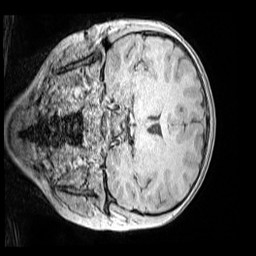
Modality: MP2RAGE
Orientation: coronal
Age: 9
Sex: female
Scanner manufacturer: siemens
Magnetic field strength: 3 T
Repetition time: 4 s
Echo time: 0.00299 s